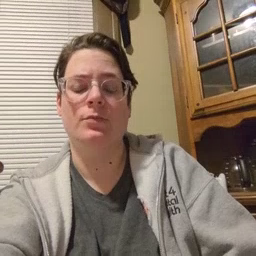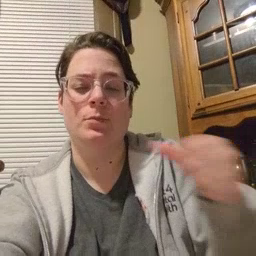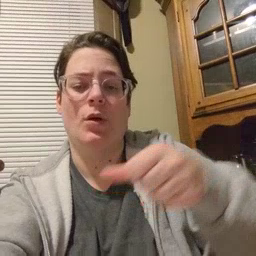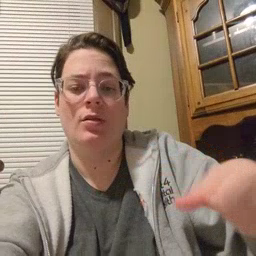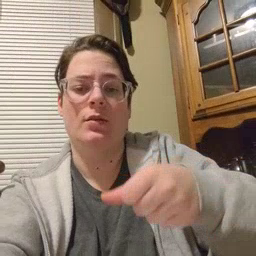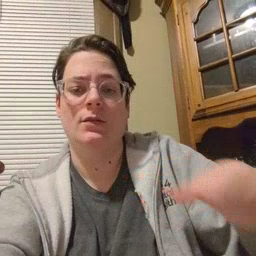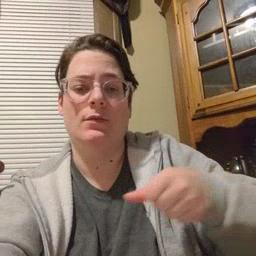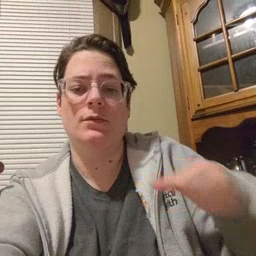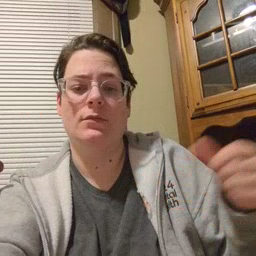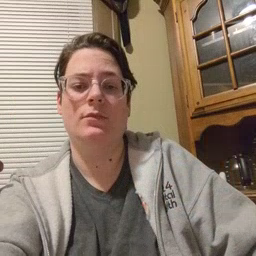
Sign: puzzle